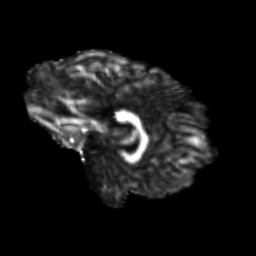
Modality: FA
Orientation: sagittal
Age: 19
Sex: male
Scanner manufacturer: siemens
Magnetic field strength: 3 T
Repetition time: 3.5 s
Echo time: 0.125 s